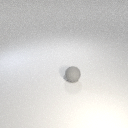
small gray rubber sphere